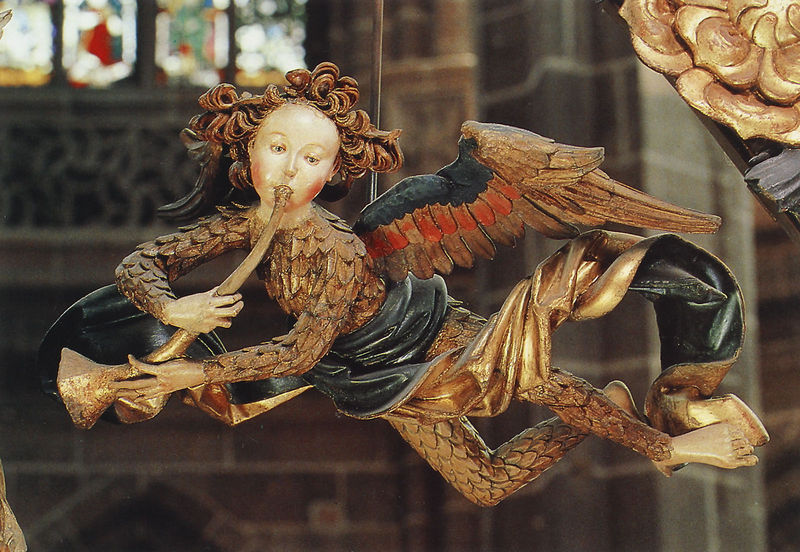
Titel: Englischer Gruß
Künstler: Veit Stoß
Standort: Nürnberg, St. Lorenz (EU - D - B)
Schlagwörter: blau, flügel, umhang, bunt, fenster, haar, holz, licht, mund, schwarz, rot, schleier, tuch, augen, federn, gesicht, silber, kirche, gold, haare, schnur, locken, fliegen, schuppen, engel, wangen, mauer, backstein, weiblich, spielen, plastik, foto, fugen, hängen, flug, barfuß, altar, schnitzerei, photo, backe, fanfare, gefasst, posaune, schwebend, blasen, nürnberg, kriche, trompete, skulpur, schitzerei, barokc, schniterei, wangen rot